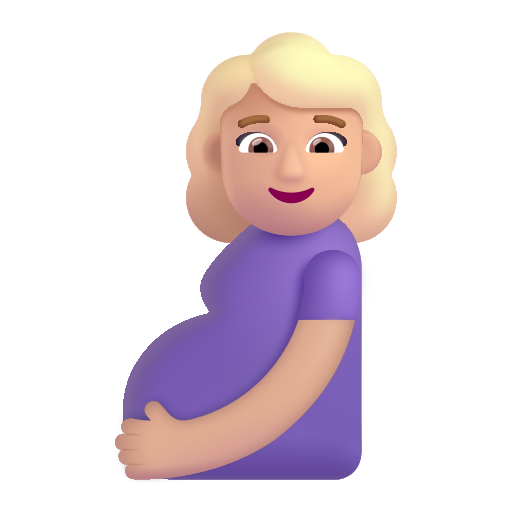
pregnant woman color  light